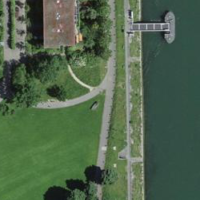
EUNIS habitat code: 53
Species observed at this site:
Corvus corone
Prunus mahaleb
Podarcis muralis
Anas platyrhynchos
Sturnus vulgaris
Passer domesticus
Columba palumbus
Turdus merula
Phalacrocorax carbo
Larus michahellis
Cygnus olor
Polygonum aviculare
Pica pica
Columba livia
Motacilla alba